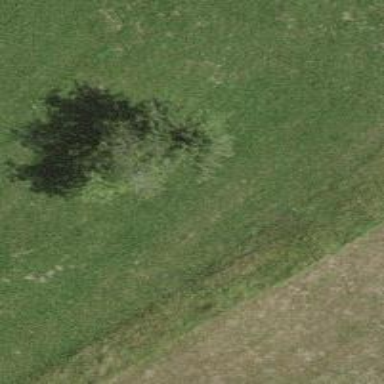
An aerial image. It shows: Single tag "natural: tree."